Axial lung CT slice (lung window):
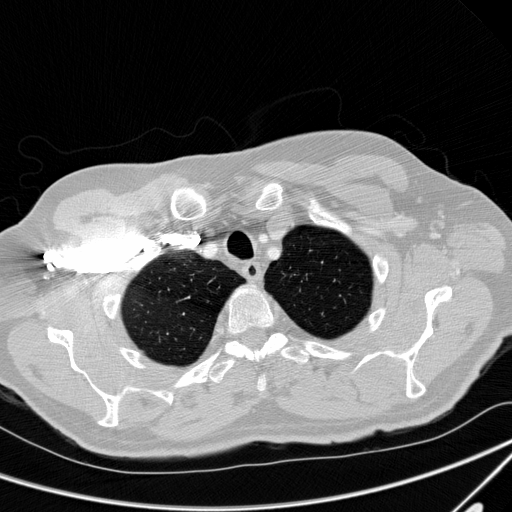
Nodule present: no